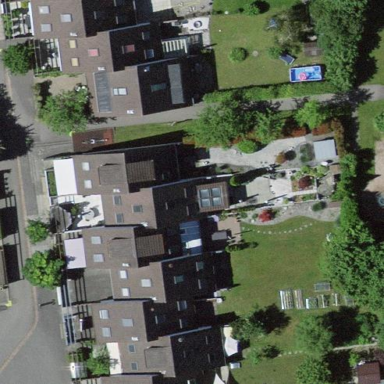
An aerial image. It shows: Terrace building.